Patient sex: F
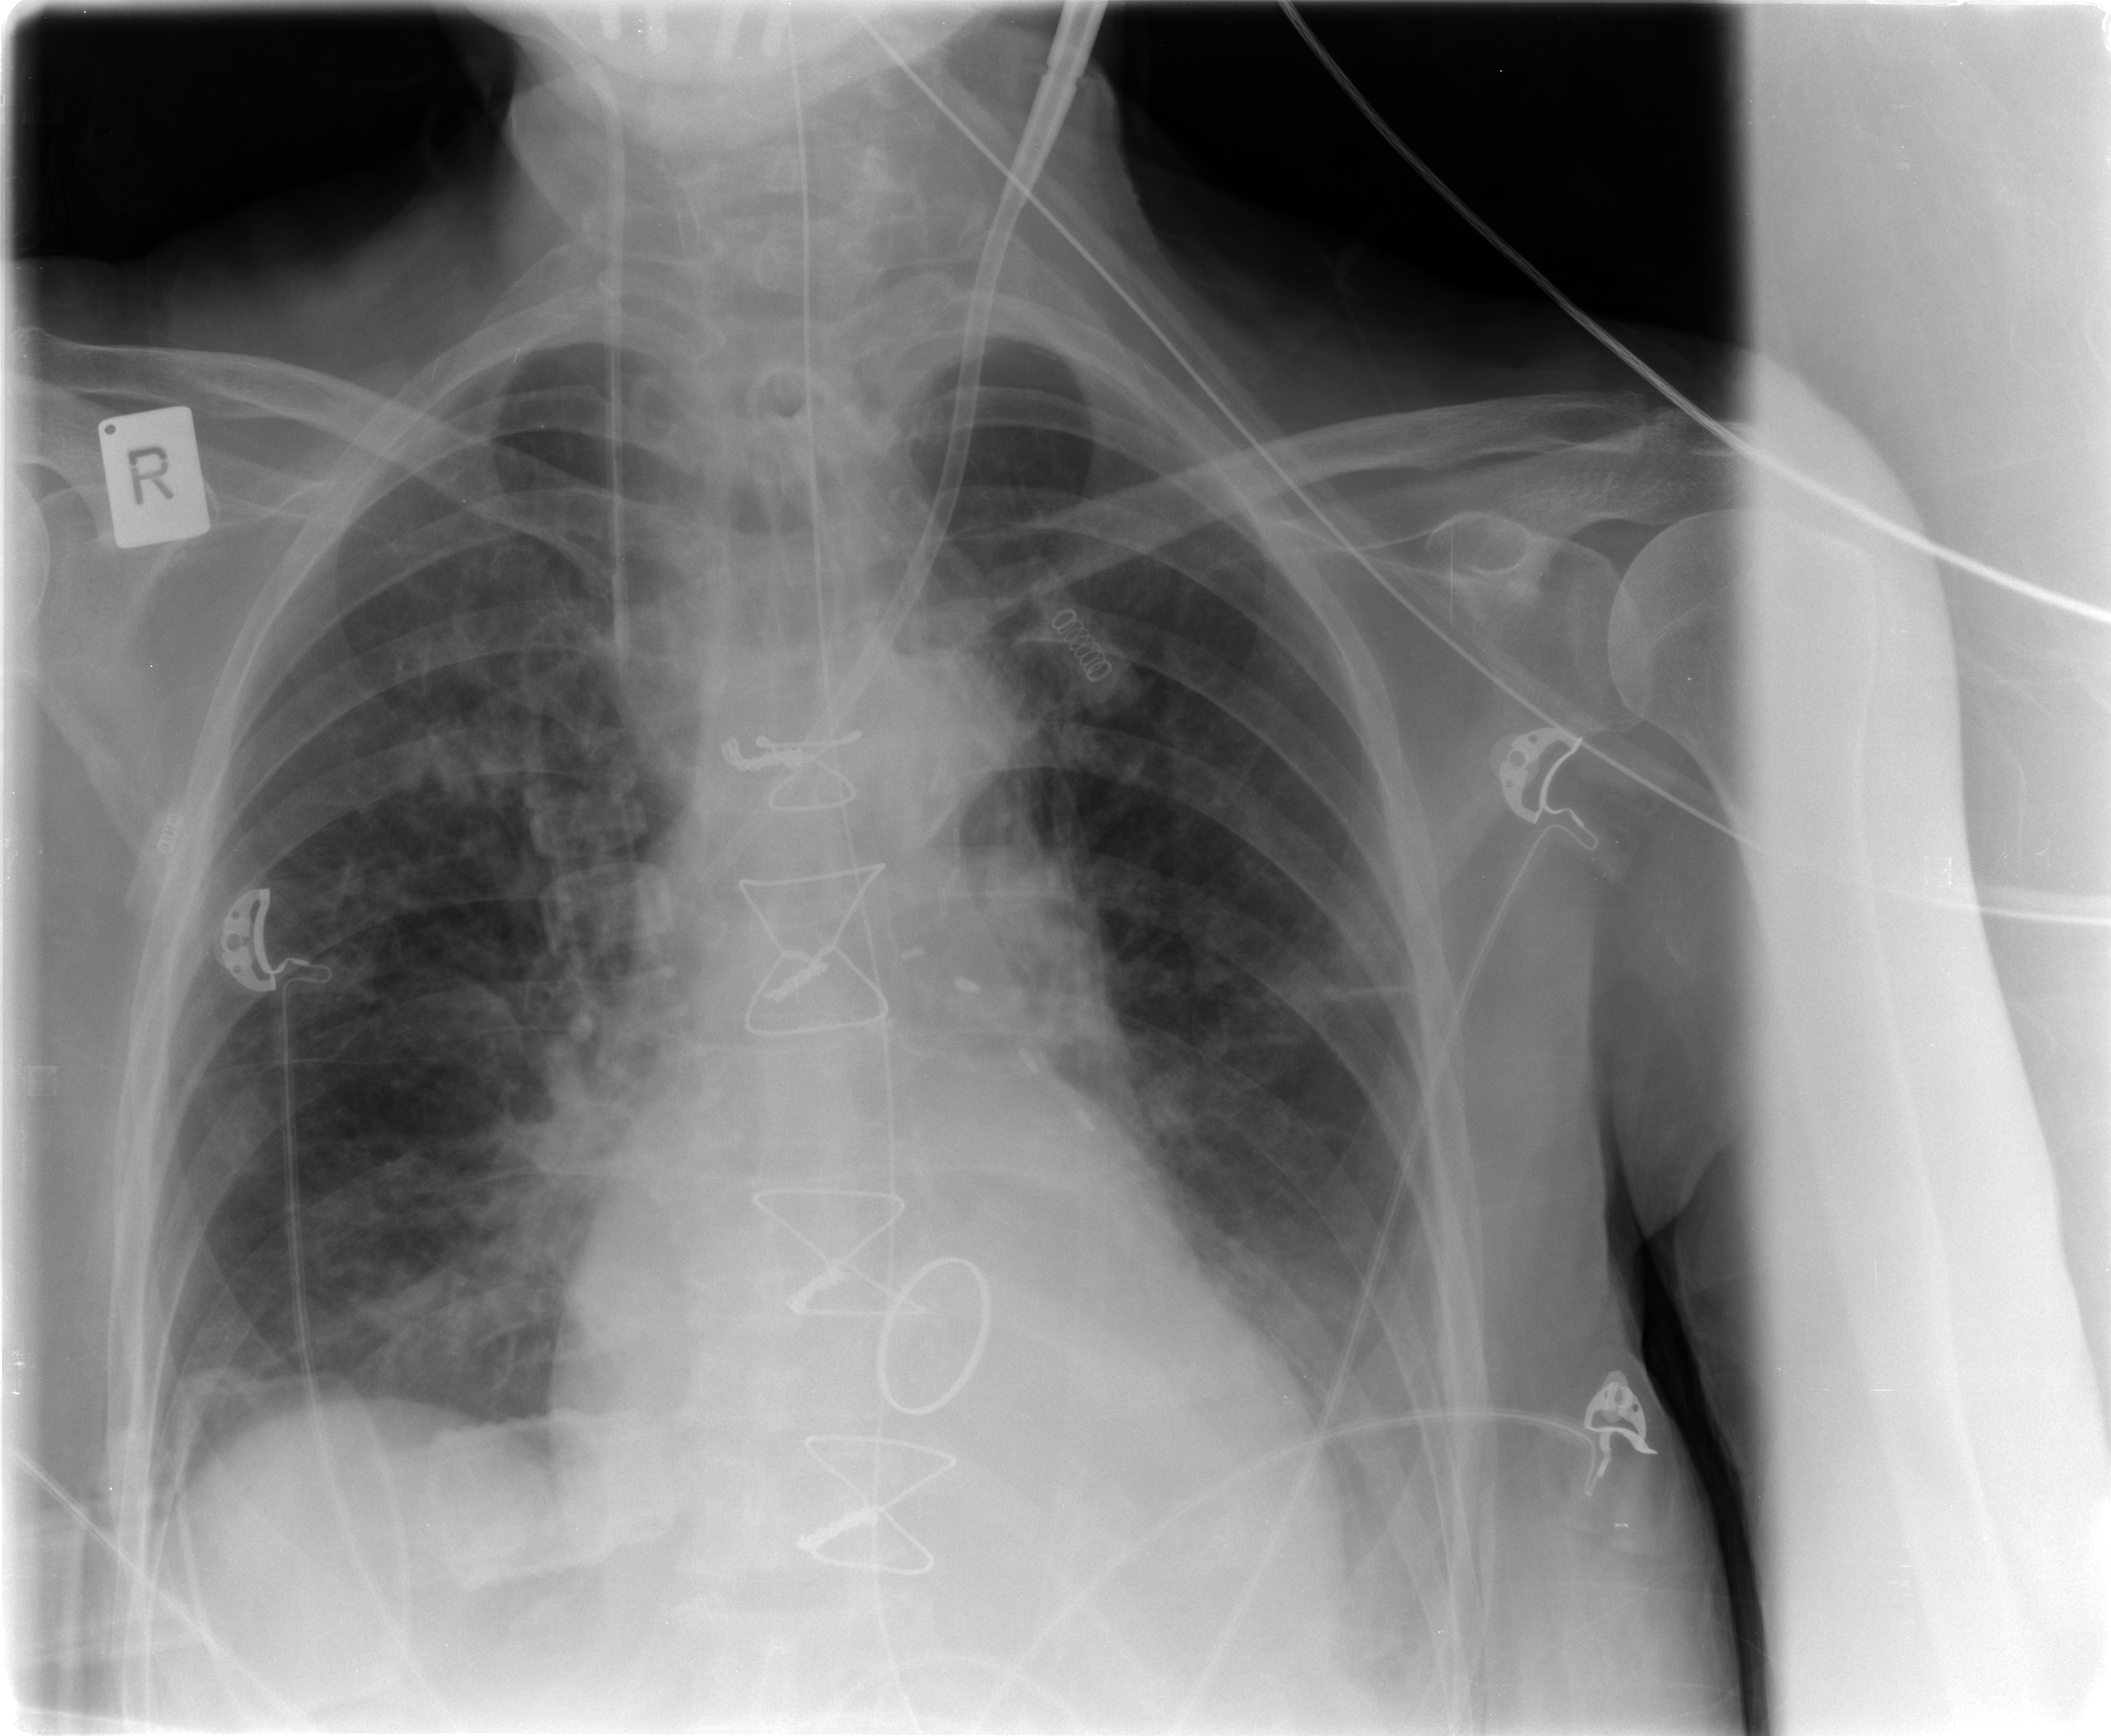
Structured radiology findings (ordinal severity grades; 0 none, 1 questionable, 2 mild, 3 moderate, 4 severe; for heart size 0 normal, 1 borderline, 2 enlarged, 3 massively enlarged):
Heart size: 1
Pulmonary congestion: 1
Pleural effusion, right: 0
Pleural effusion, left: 2
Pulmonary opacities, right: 2
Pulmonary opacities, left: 1
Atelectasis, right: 2
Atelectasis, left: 1